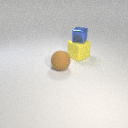
large yellow rubber cube below small blue metal cube